Question: I'm trying to animate a GIF image in XE7, but when I set the Animate property to True an exception is raised.

Here's the .pas
'''
unit Unit6;
interface
uses
Winapi.Windows, Winapi.Messages, System.SysUtils, System.Variants, System.Classes, Vcl.Graphics,
Vcl.Controls, Vcl.Forms, Vcl.Dialogs, Vcl.StdCtrls,
GifImg, Vcl.ExtCtrls;
type
TForm6 = class(TForm)
Spinner: TImage;
Button1: TButton;
procedure Button1Click(Sender: TObject);
end;
var
Form6: TForm6;
implementation
{$R *.dfm}
procedure TForm6.Button1Click(Sender: TObject);
begin
TGifImage(Spinner.Picture.Graphic).Animate := True;
end;
end.
'''
And the .dfm
'''
object Form6: TForm6
Left = 0
Top = 0
BorderStyle = bsDialog
Caption = 'GIF Test'
ClientHeight = 83
ClientWidth = 115
Color = clBtnFace
Font.Charset = DEFAULT_CHARSET
Font.Color = clWindowText
Font.Height = -11
Font.Name = 'Tahoma'
Font.Style = []
OldCreateOrder = False
Position = poScreenCenter
PixelsPerInch = 96
TextHeight = 13
object Spinner: TImage
Left = 45
Top = 13
Width = 24
Height = 24
AutoSize = True
IncrementalDisplay = True
ParentShowHint = False
Picture.Data = {
0D546478536D617274496D61676547494638396118001800840000FFFFFF0000
00CECECEFAFAFAE0E0E0B0B0B0E8E8E88E8E8EC8C8C89C9C9CD8D8D8A8A8A8C0
C0C0F2F2F2767676868686B8B8B8686868000000000000000000000000000000
00000000000000000000000000000000000000000000000000000021FE1A4372
6561746564207769746820616A61786C6F61642E696E666F0021FF0B4E455453
43415045322E30030100000021F90401070000002C00000000180018000008B3
0001081C48100004080513262440F0C10385100110708050608408031B308C28
F081838D170712D8C8118283041D1F02D0D8002249001E5B1E1438D2A5430103
17B4244852E34B010E51725C397267C6050F16701CF932A1D1A150A30A14B020
4182053887FA24D0A081000856B142EDCAF4A9D4B368053680203622D3850B16
4030BBB0E8D10524053CD598B1A6DAA75F5BFAE54A902E4D085907131E7A70A7
80AC129B3A159017324BAD041FA72DD8756840003B}
ShowHint = True
Transparent = True
end
object Button1: TButton
Left = 13
Top = 49
Width = 91
Height = 25
Caption = 'Button1'
TabOrder = 0
OnClick = Button1Click
end
end
'''
I have the DevExpress controls installed and the Picture property in the properties editor is declared as a 'TcxSmartImage'. However, this class descends from TGraphic, so I don't see how this could cause the exception.
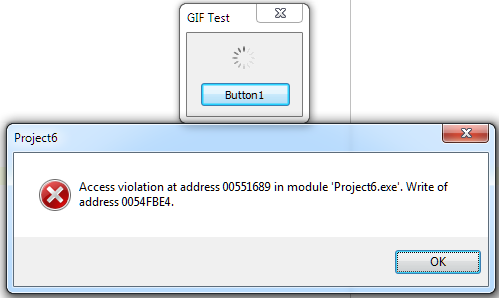
Answer: '''
TGifImage(Spinner.Picture.Graphic).Animate := True;
'''
The likely explanation is that 'Spinner.Picture.Graphic' is not of type 'TGifImage'. I suspect that if you use a runtime checked cast then you will discover that is the case.
'''
(Spinner.Picture.Graphic as TGifImage).Animate := True;
'''
If you decode the hex contained in the 'Picture.Data' context that you showed you find this ASCII text:
'''
TdxSmartImage
'''
This suggests to me that your image control does not contain 'TGifImage'.
---
You should as a general rule. avoid using unchecked casts. If you make a mistake and cast to an invalid type then the outcome is unpredictable with an unchecked cast. The best case scenario is that you get a runtime error and at least realise that there is a problem. However, the runtime error is invariably somewhat cryptic. The worst case scenario with an erroneous unchecked cast is that there is no runtime error and the code appears to work.
On the other hand, an invalid type when used with a runtime checked cast will lead to an informative error message.
---
Thanks to @SpeedFreak for the useful comment which refers to this DevExpress support item: <URL>
It seems that the DevExpress components register their own handler for the GIF extension. And that handler does not support animation.
So I guess that the easiest way to resolve this is to load the GIF image at runtime, from a resource, and this avoid relying on all the design time magic that associates image extensions with graphic components.